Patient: sex F, age 64
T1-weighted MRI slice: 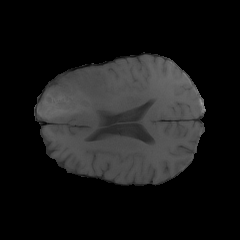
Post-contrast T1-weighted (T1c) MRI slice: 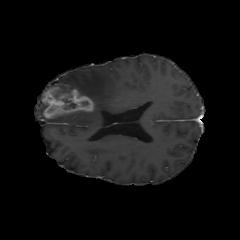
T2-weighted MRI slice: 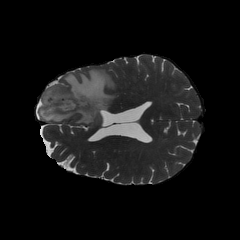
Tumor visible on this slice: yes
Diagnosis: Glioblastoma, IDH-wildtype
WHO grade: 4